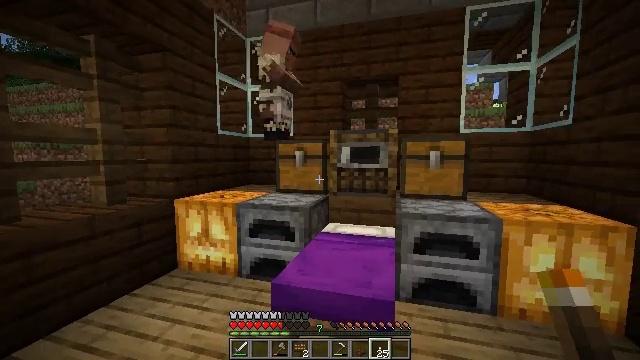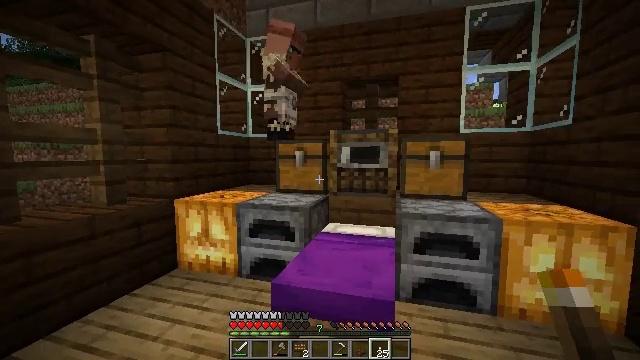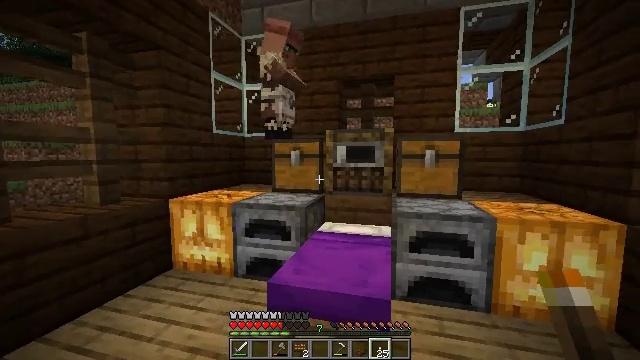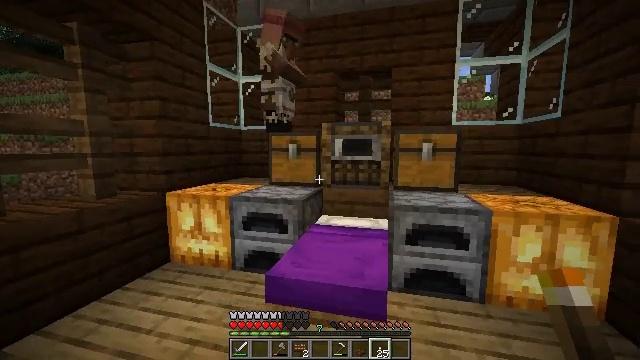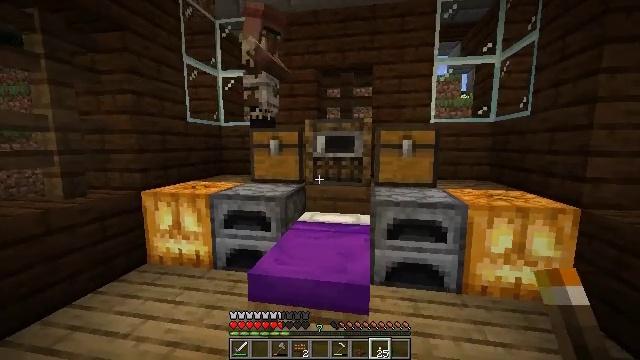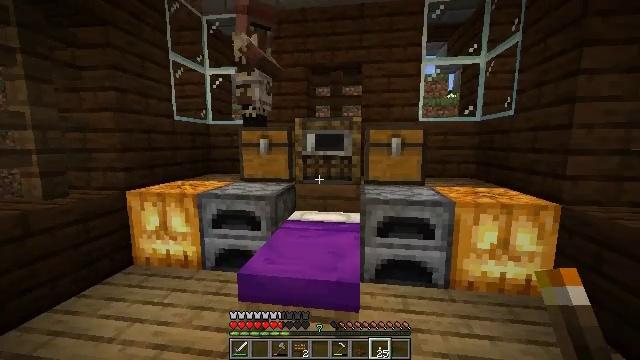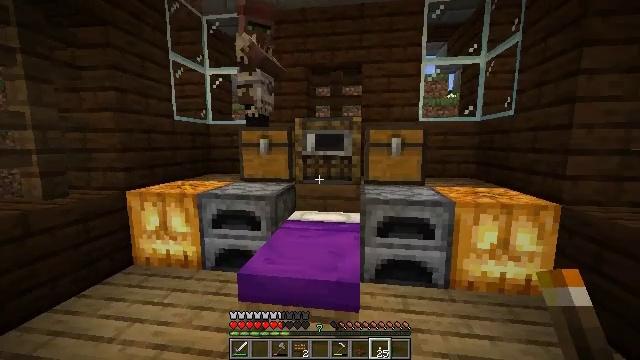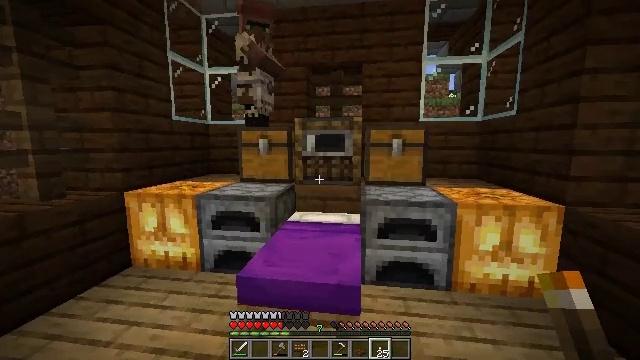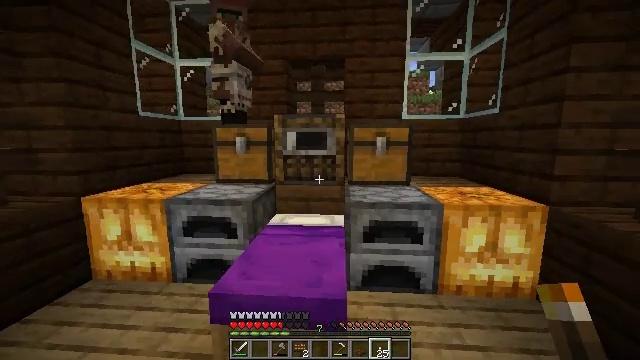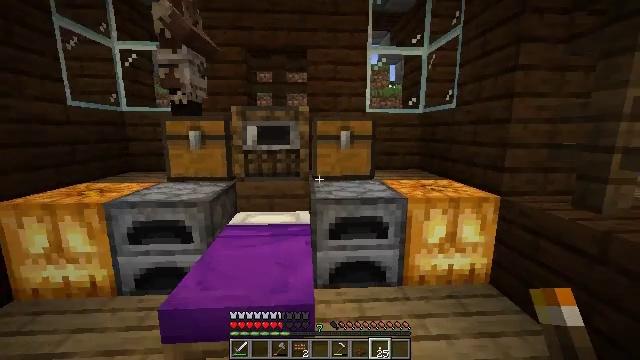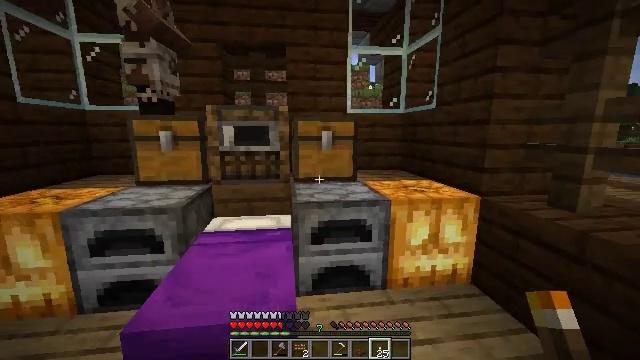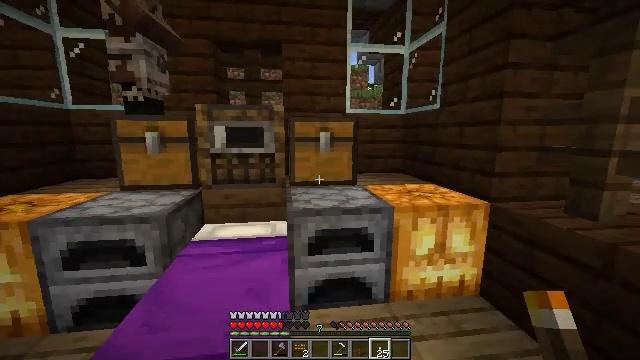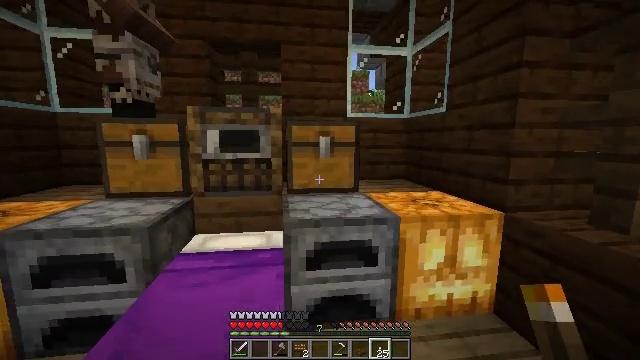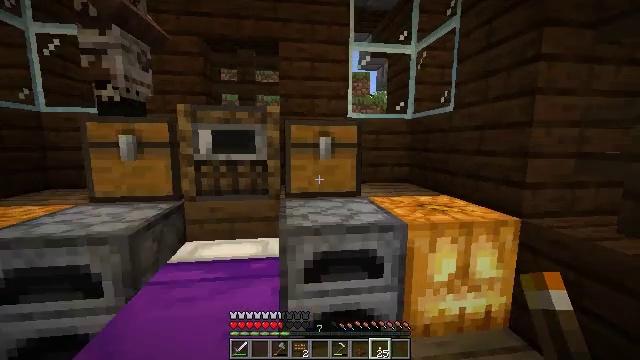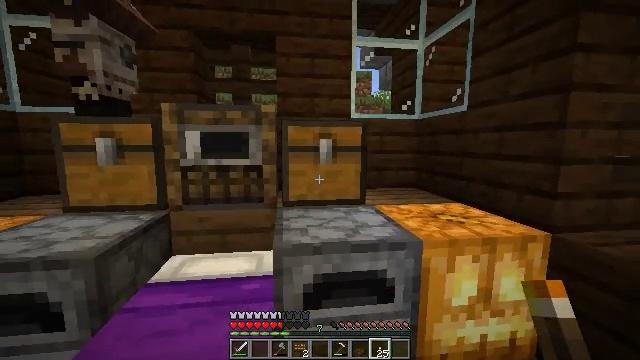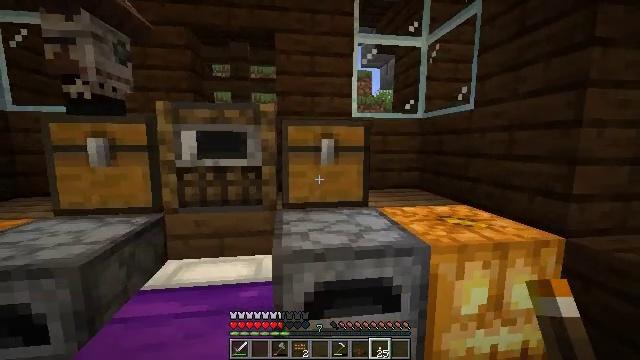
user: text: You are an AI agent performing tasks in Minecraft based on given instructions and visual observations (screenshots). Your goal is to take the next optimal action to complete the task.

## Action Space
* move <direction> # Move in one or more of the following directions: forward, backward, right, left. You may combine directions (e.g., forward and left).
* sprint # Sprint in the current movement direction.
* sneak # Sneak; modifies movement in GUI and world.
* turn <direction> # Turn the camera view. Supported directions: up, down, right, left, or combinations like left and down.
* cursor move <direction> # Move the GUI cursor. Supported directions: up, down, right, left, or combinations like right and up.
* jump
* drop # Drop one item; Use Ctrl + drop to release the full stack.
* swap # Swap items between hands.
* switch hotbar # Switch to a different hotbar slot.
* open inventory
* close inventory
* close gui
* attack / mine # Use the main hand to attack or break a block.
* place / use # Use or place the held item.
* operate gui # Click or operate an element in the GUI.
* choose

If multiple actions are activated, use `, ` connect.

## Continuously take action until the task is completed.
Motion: motion action
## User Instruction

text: Gather the spruce slab by holding left button.
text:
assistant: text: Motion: no_op
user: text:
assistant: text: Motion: no_op
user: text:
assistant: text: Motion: turn down
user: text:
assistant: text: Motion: turn right
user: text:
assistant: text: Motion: turn right
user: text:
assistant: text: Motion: no_op
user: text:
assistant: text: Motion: move forward
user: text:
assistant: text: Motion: move forward, turn right
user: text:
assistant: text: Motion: move forward, turn right and down
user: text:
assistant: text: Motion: move forward, turn right
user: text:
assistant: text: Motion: move forward
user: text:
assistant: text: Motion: move forward, turn up
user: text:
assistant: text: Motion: move forward
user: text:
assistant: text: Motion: no_op
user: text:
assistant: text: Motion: use / place
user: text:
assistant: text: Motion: use / place
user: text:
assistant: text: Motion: use / place
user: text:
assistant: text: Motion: use / place
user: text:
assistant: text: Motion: no_op
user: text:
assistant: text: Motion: open gui
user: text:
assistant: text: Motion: no_op
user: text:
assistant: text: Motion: no_op
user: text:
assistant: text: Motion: no_op
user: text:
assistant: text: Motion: no_op
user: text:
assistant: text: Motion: no_op
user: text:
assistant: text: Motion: no_op
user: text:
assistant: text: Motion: no_op
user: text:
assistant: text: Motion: no_op
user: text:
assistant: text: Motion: no_op
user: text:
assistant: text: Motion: no_op